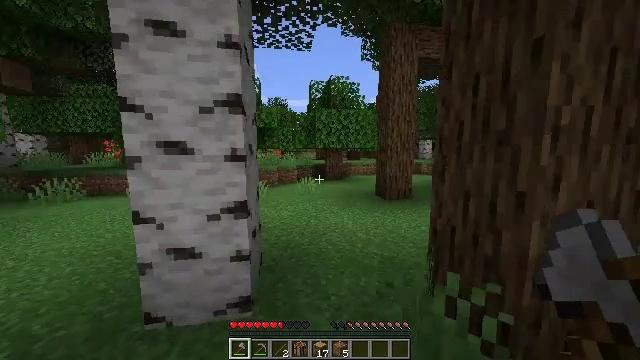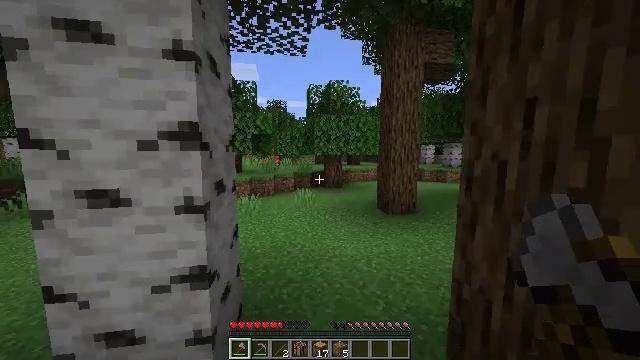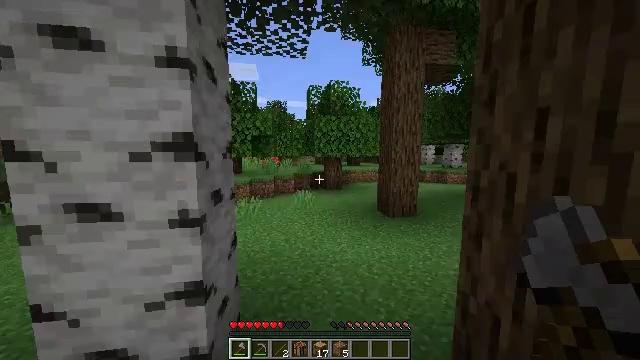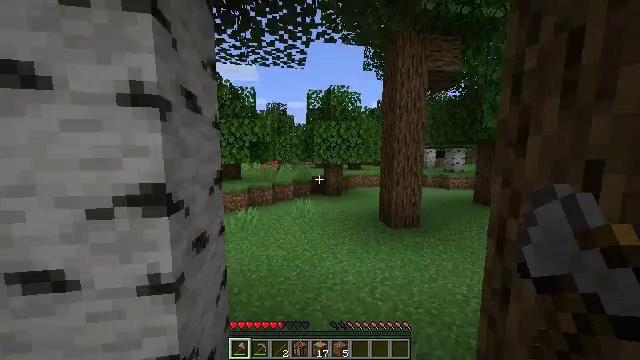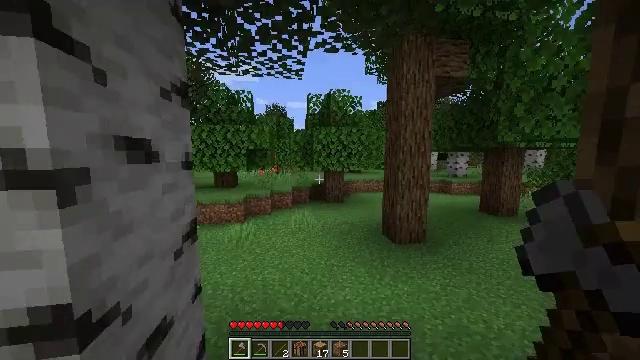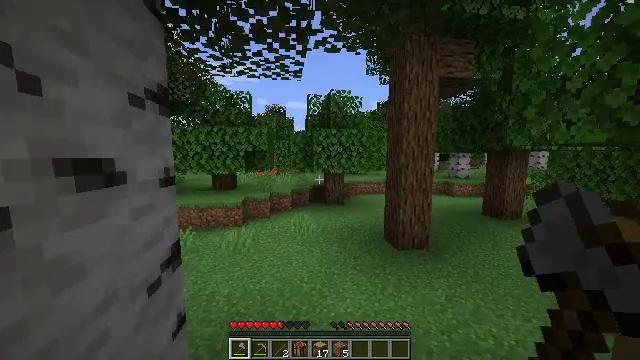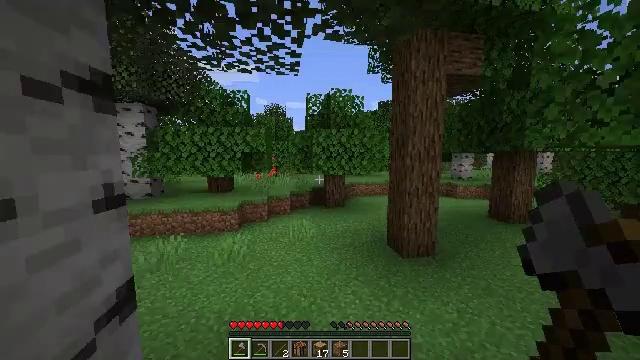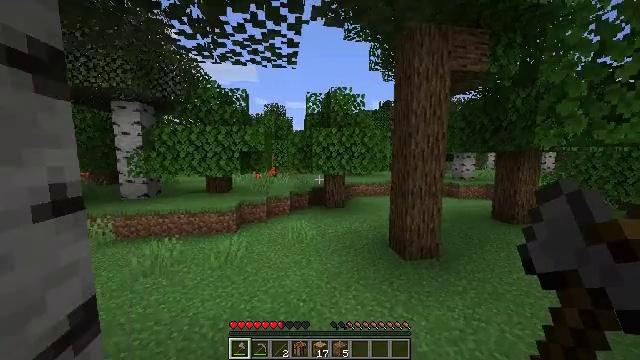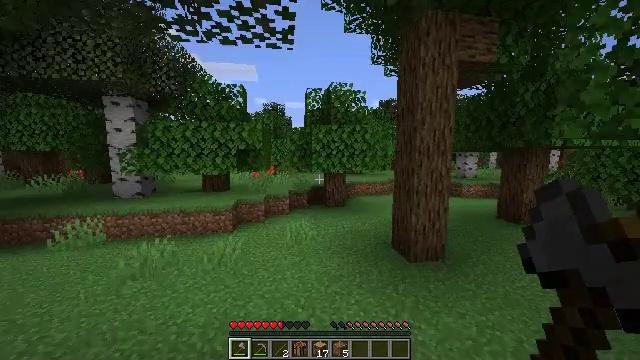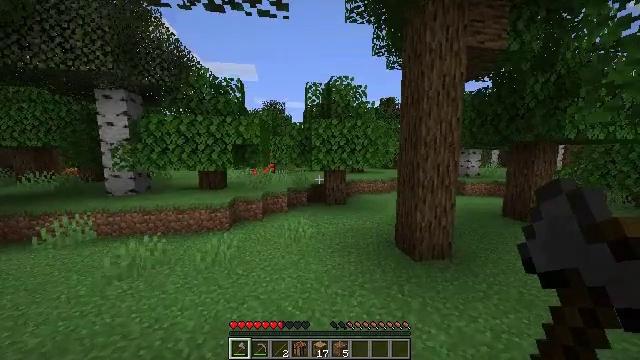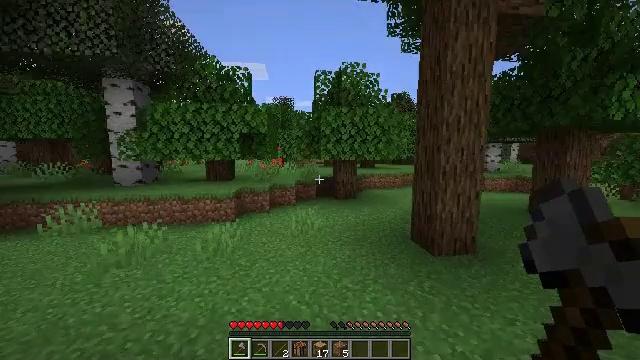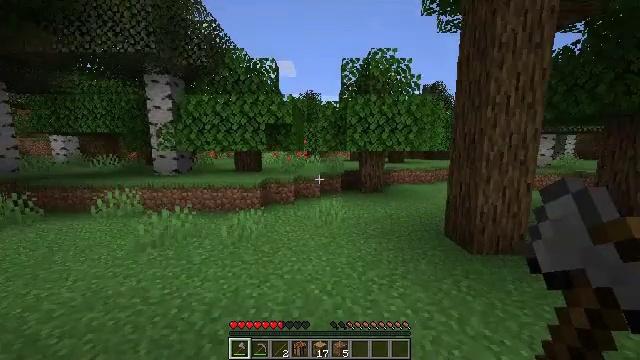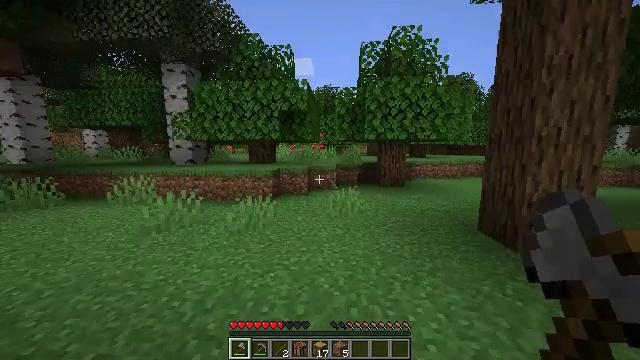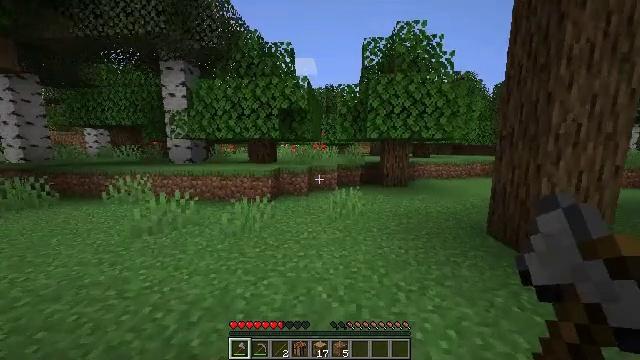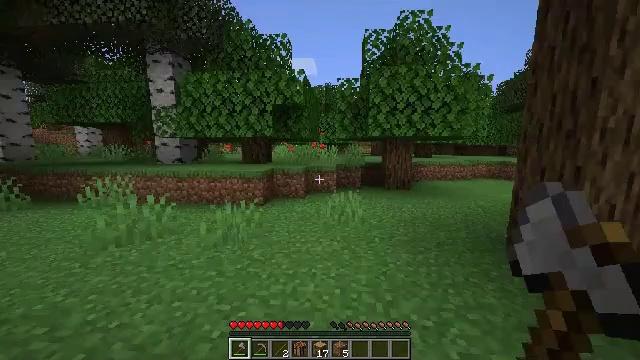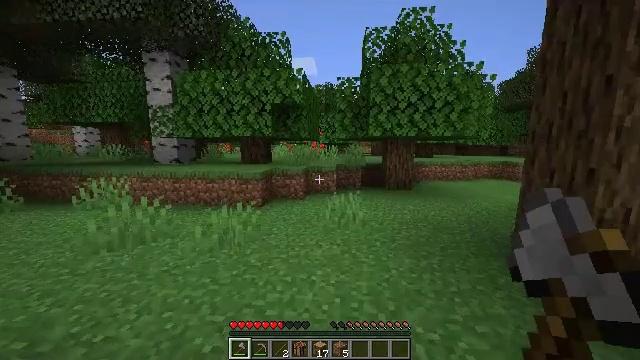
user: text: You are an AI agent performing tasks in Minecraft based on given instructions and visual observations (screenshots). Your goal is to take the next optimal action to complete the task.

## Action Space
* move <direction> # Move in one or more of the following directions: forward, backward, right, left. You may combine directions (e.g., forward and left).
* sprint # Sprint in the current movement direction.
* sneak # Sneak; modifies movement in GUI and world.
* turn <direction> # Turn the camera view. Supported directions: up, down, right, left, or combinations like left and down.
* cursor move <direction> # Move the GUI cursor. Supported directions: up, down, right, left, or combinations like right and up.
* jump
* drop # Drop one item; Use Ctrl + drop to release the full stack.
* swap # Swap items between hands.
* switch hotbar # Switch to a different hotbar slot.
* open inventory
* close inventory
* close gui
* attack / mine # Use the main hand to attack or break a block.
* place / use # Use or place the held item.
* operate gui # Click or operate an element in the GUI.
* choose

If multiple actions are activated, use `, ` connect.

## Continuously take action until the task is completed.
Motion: motion action
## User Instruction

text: Clear the fire from the area.
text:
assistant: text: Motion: move forward, sprint, jump
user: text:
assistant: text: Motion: move forward, sprint, jump
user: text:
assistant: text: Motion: move forward, sprint, jump
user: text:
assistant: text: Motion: move forward, sprint, jump
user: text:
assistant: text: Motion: move forward, sprint, jump
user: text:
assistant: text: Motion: move forward, sprint, jump
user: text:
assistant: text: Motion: move forward, sprint, jump
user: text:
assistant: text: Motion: move forward, sprint, jump
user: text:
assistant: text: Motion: move forward, sprint, jump
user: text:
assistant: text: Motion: move forward, sprint, turn left
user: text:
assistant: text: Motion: move forward, sprint, turn left and down
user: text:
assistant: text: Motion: move forward, sprint, turn left
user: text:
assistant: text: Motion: move forward, sprint
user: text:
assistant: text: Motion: move forward, sprint
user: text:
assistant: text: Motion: move forward, sprint
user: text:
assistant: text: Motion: move forward, sprint
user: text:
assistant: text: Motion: move forward, sprint, turn right
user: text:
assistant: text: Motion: move forward, sprint, turn right
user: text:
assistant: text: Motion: move forward, sprint, turn right
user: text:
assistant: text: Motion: move forward, sprint, turn right
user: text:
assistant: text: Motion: move forward, sprint
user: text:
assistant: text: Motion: move forward, sprint
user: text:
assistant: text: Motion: move forward, sprint
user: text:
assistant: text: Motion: move forward, sprint
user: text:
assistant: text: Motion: move forward, sprint
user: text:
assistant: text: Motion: move forward, sprint
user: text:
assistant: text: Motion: move forward, sprint
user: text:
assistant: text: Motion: move forward, sprint
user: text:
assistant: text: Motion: move forward, sprint
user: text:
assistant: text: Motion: move forward, sprint